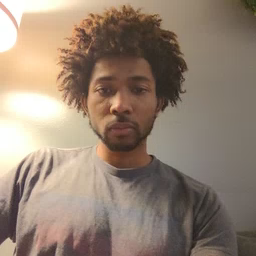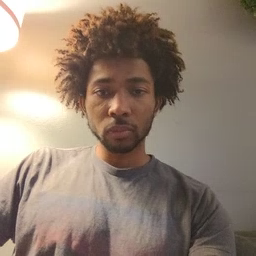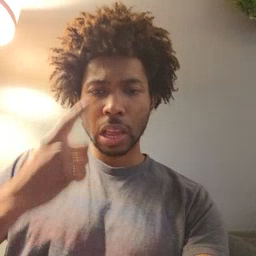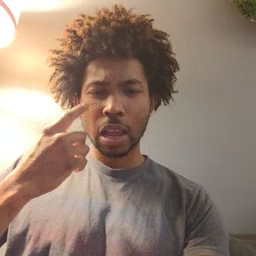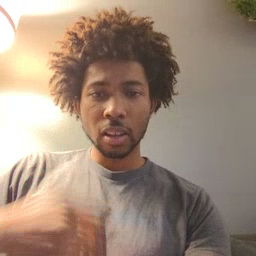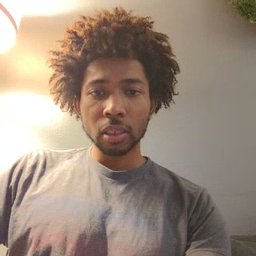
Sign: cry